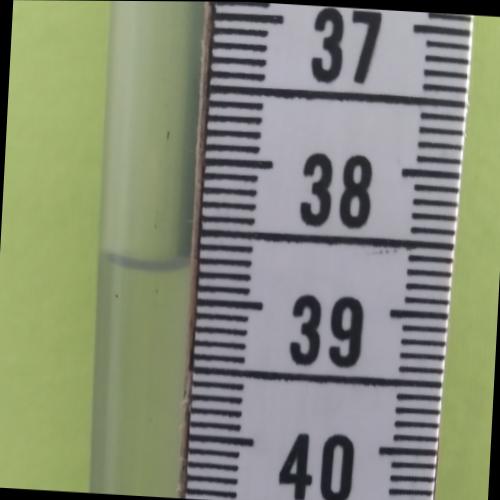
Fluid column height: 38.7 cm